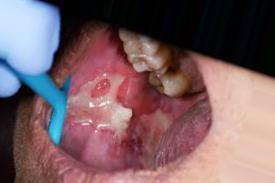
Condition: Mouth Ulcer